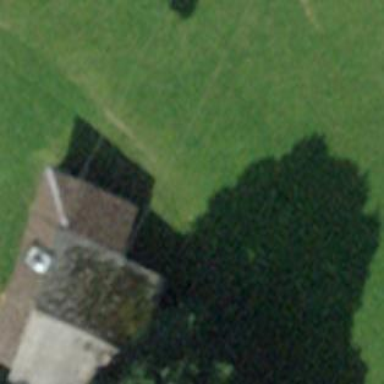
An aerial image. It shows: Barn.